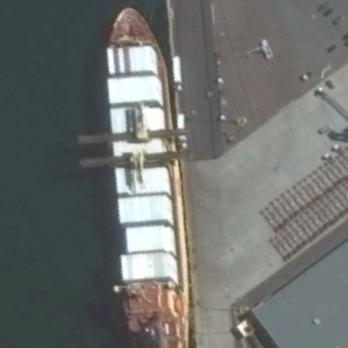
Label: Container_ship